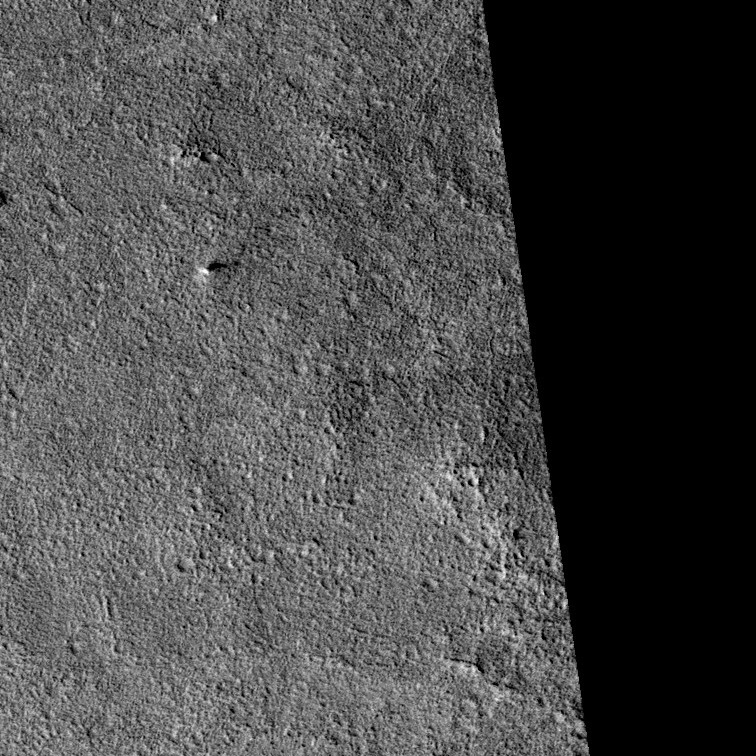
Label: dustdevil